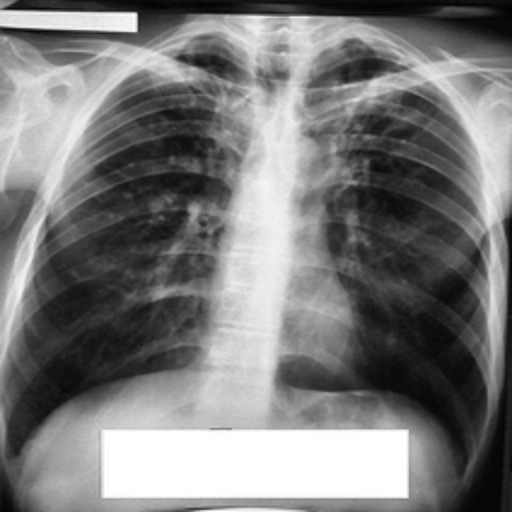
Finding: TUBERCULOSIS